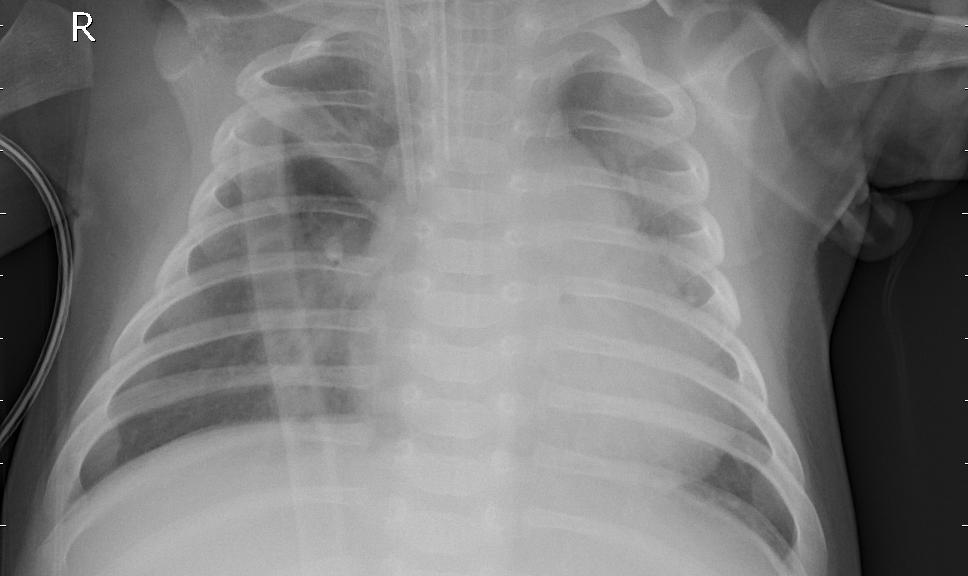
Diagnosis: PNEUMONIA